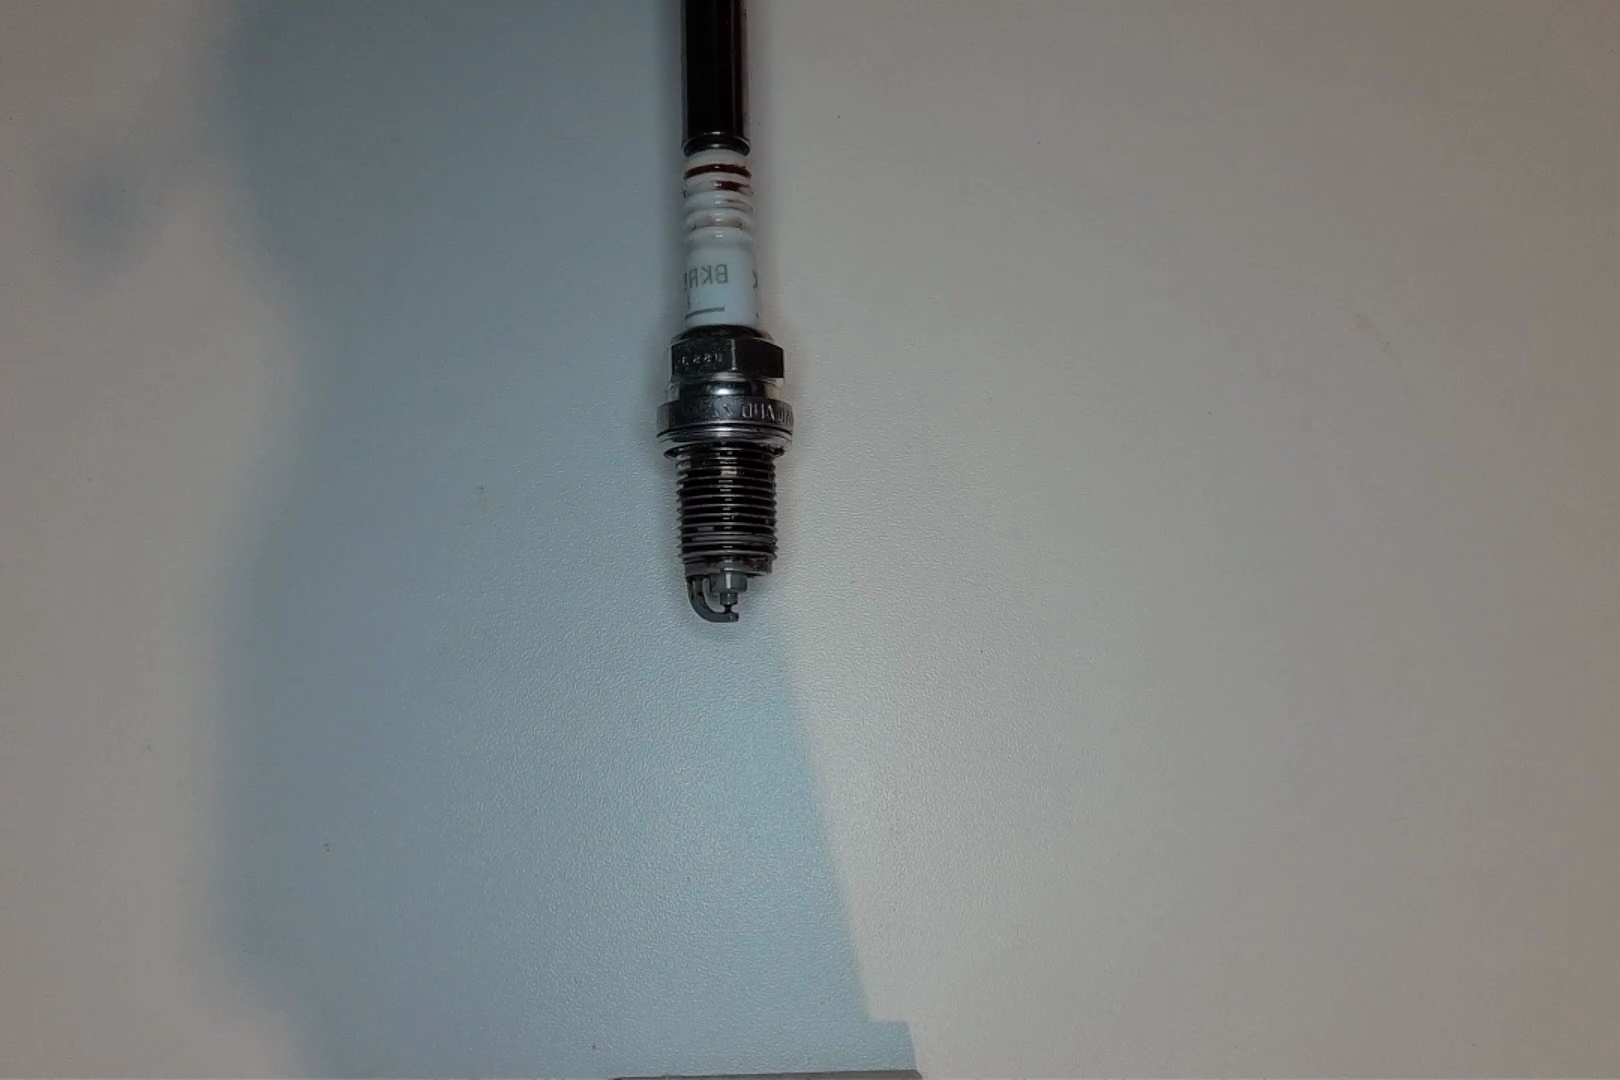
Label: anomaly